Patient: sex M, age 61
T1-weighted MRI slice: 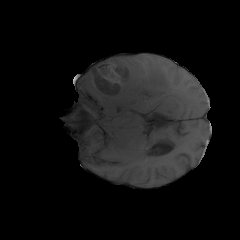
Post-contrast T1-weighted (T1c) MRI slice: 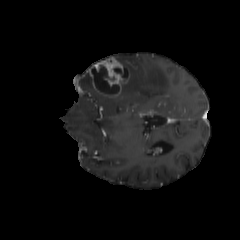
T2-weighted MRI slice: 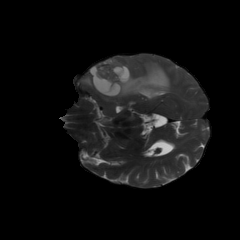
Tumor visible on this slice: yes
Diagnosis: Glioblastoma, IDH-wildtype
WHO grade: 4